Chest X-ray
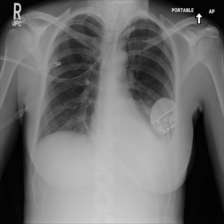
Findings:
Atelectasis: positive
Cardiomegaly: negative
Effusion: positive
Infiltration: positive
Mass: negative
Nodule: negative
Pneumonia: negative
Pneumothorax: negative
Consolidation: negative
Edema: negative
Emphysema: negative
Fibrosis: negative
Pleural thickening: negative
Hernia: negative